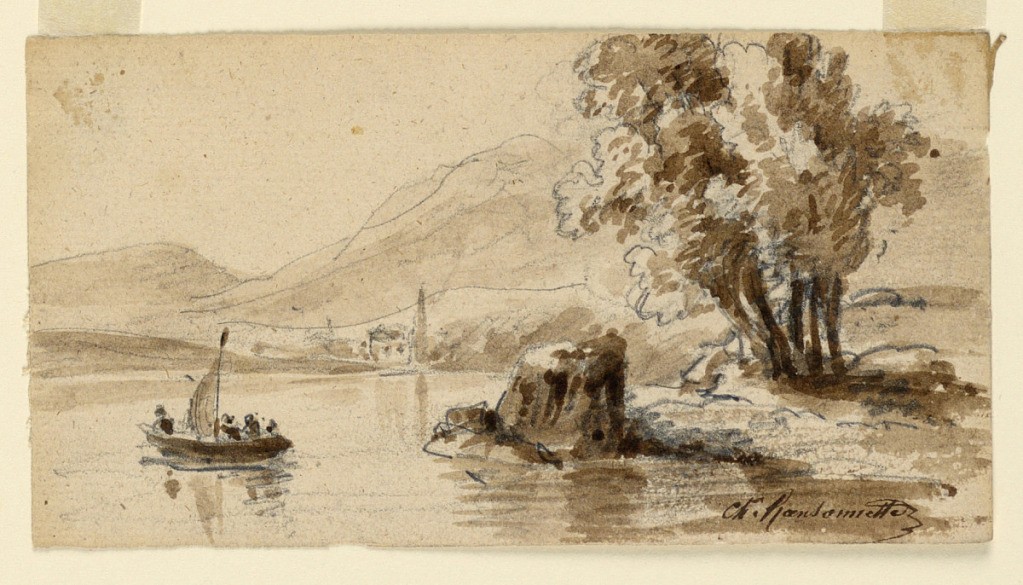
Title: Landscape
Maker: Charles Nicolas Ransonnette, French, 1793 - 1877
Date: ca. 1870
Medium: Graphite, black crayon, brush and brown watercolor on paper
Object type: Drawing
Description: A winding stream with a sailing boat is shown. A village in front of mountains is in the background. At right is a group of trees.